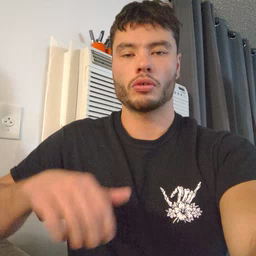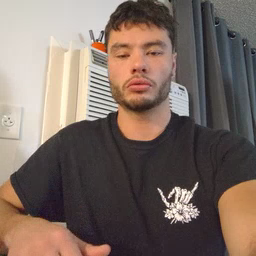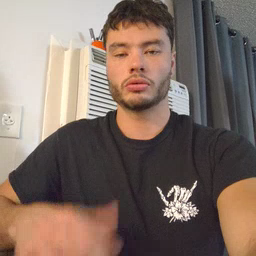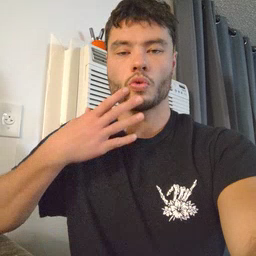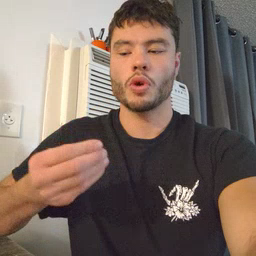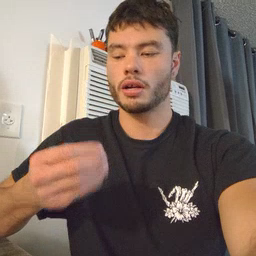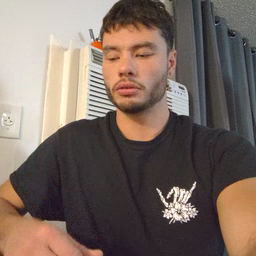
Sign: wet